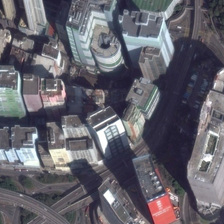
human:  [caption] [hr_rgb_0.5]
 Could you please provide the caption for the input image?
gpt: many buildings are in a commercial area .

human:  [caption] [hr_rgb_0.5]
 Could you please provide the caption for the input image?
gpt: many buildings are in a commercial area .

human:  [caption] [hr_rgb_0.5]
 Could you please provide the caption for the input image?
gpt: the viaduct passes through the open space between rows of dense buildings .

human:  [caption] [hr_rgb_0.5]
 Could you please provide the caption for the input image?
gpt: the viaduct passes through the open space between rows of dense buildings .

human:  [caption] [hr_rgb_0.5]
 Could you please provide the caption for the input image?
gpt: many buildings are in a commercial area .